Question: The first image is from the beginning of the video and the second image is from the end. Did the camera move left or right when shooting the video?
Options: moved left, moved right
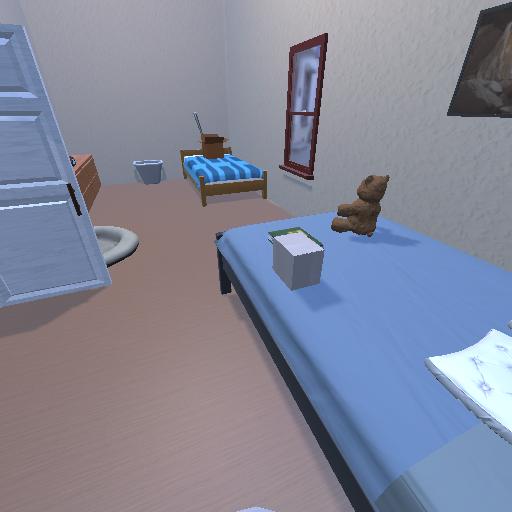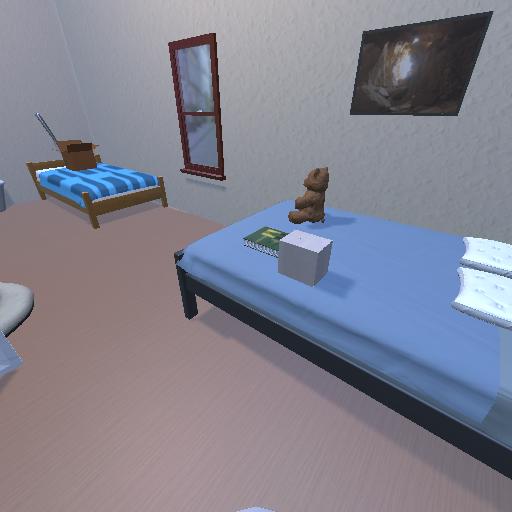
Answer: moved left